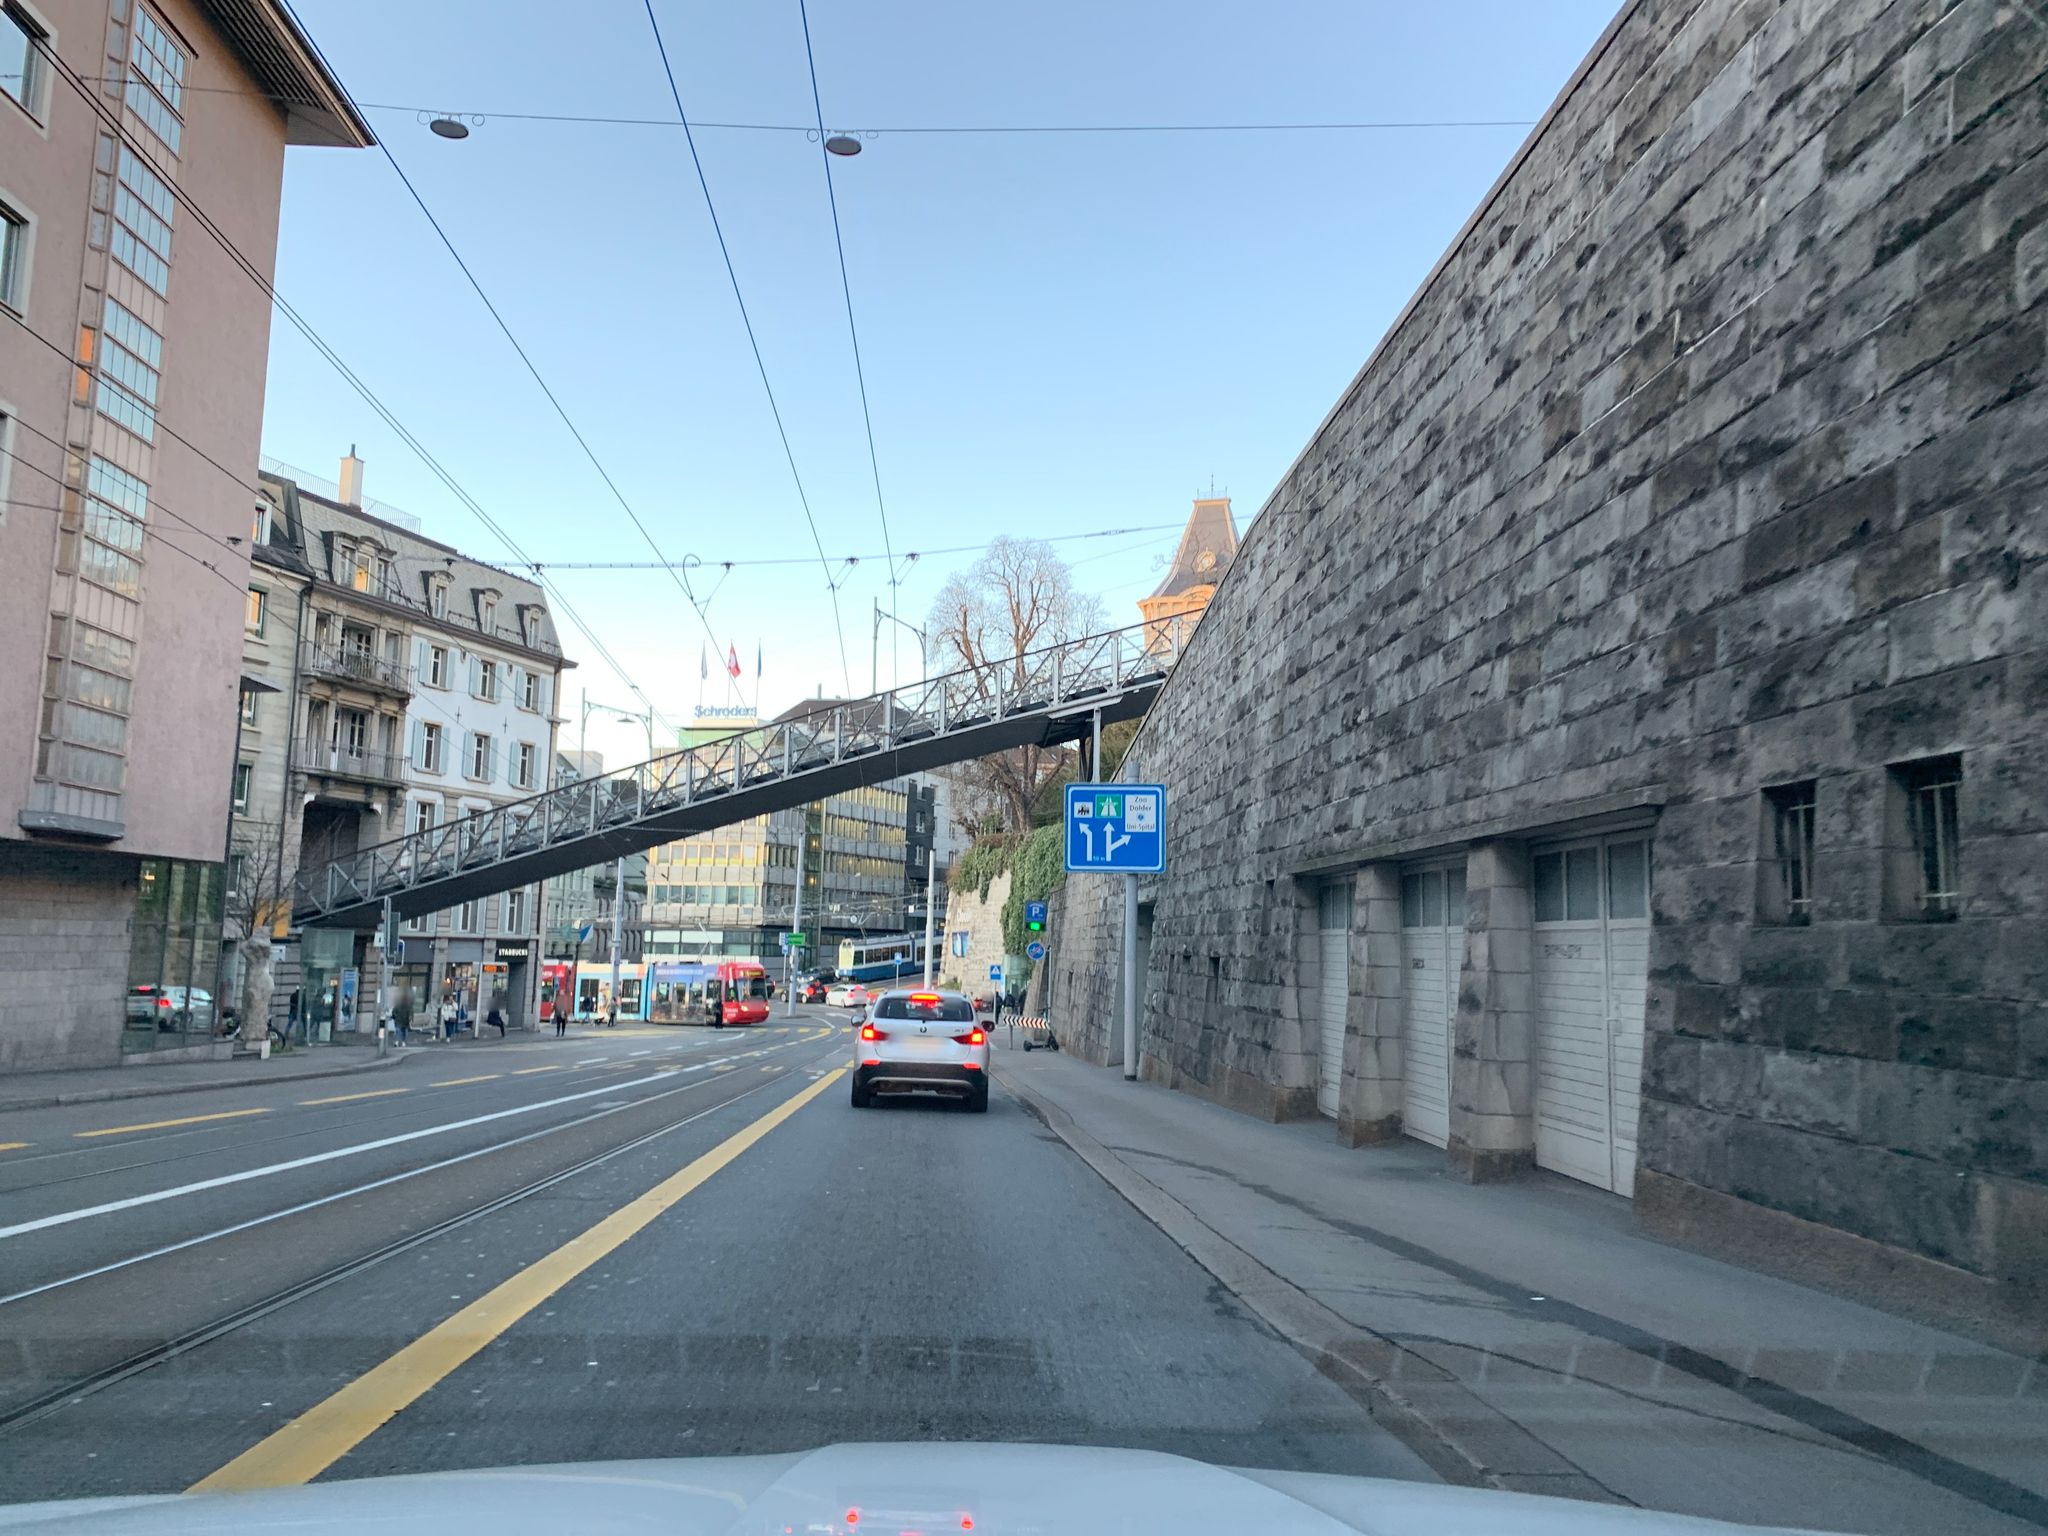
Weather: clear
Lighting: day
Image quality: good
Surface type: railway
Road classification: footway
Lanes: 4
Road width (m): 2
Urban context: urban centre
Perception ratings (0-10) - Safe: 2.56, Lively: 4.74, Beautiful: 3.52, Boring: 0.54, Depressing: 1.11, Wealthy: 3.82